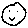
Label: smiley face